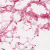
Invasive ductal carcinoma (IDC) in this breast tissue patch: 0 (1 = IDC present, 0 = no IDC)